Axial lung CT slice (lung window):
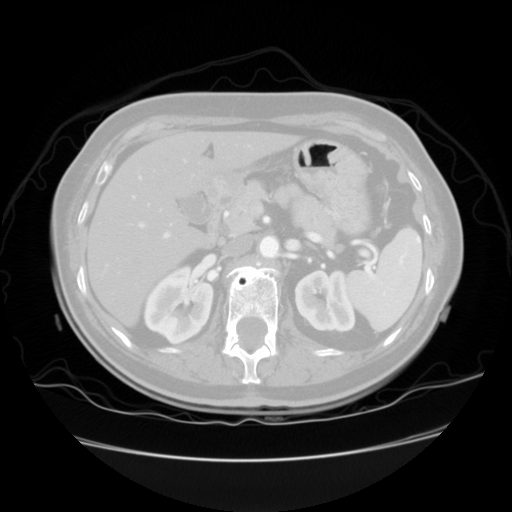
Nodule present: no